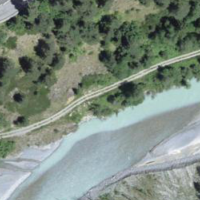
EUNIS habitat code: 43
Species observed at this site:
Parnassius apollo